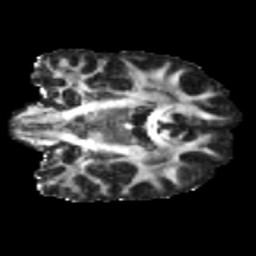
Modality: FA
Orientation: coronal
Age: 46
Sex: male
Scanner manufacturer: ge
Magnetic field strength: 3 T
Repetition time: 3.65 s
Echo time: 0.0807 s